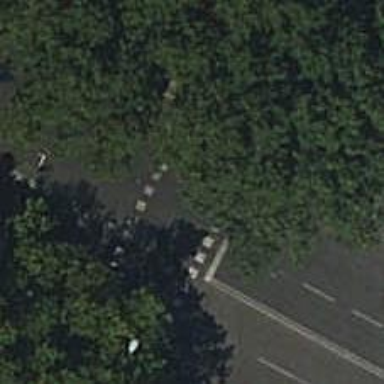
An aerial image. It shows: Road with traffic signals and zebra crossing with traffic signals.